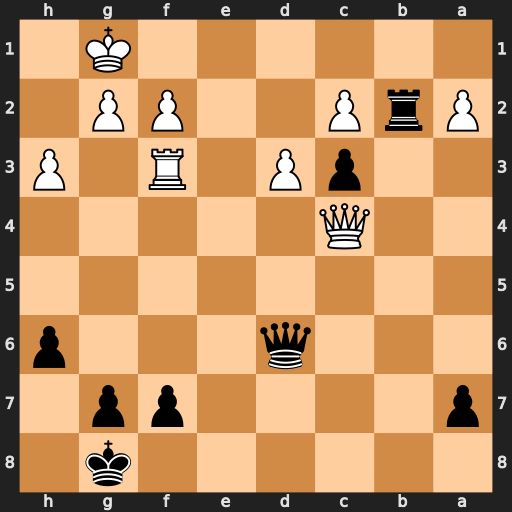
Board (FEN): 6k1/p4pp1/3q3p/8/2Q5/2pP1R1P/PrP2PP1/6K1
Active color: b
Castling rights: -
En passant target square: -
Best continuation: Rb1#